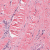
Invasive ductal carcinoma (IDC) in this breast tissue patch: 0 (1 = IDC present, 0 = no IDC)